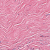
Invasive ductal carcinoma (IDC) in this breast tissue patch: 0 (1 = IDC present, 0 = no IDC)